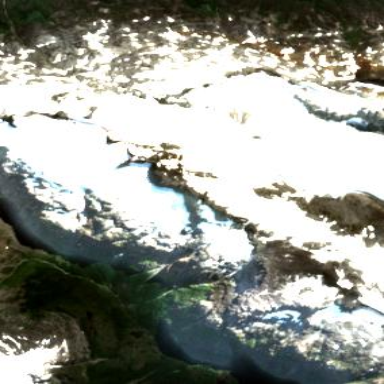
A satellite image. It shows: Stunning view of glacier.